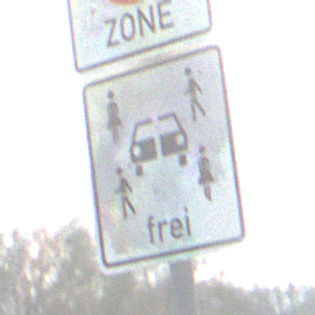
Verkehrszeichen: CarsharingfahrzeugeFrei
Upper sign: BeginnEingeschraenktesHalteverbotZone
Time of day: MorningAfternoon
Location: Outdoor (Nature)
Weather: PartlyCloudy
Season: NotSpecified
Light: Natural